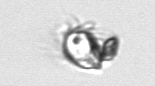
Label: Paratontonia_gracillima